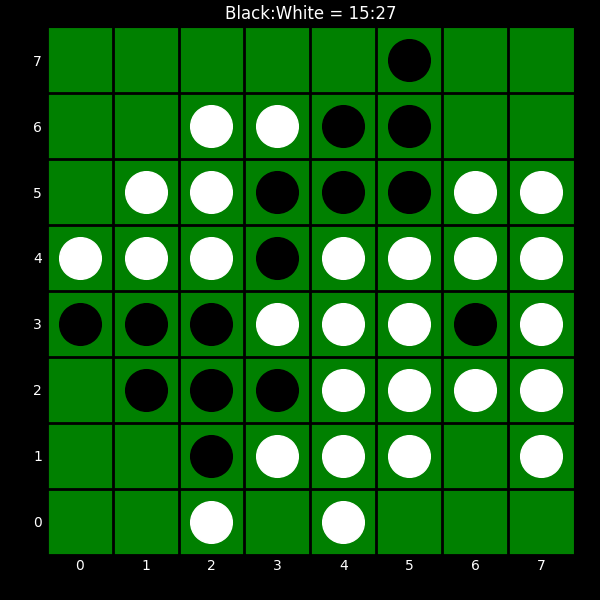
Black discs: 15
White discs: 27